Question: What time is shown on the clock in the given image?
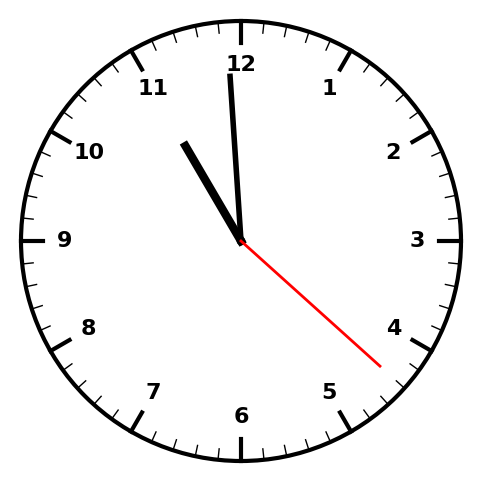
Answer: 10:59:22